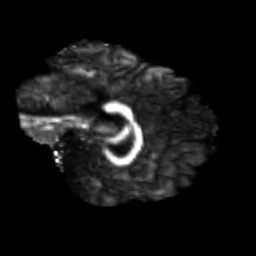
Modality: FA
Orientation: sagittal
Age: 24
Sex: male
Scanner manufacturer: siemens
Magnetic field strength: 3 T
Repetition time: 3.5 s
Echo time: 0.125 s